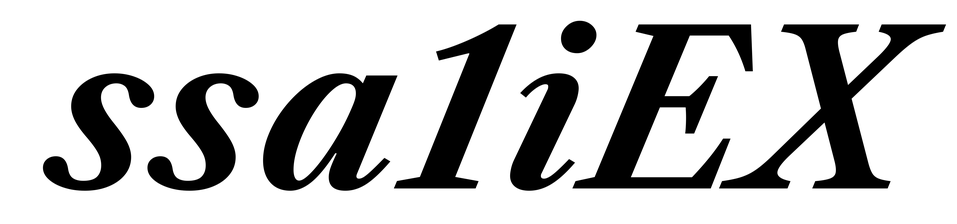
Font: LibreCaslonText-Italic_Bold_Italic